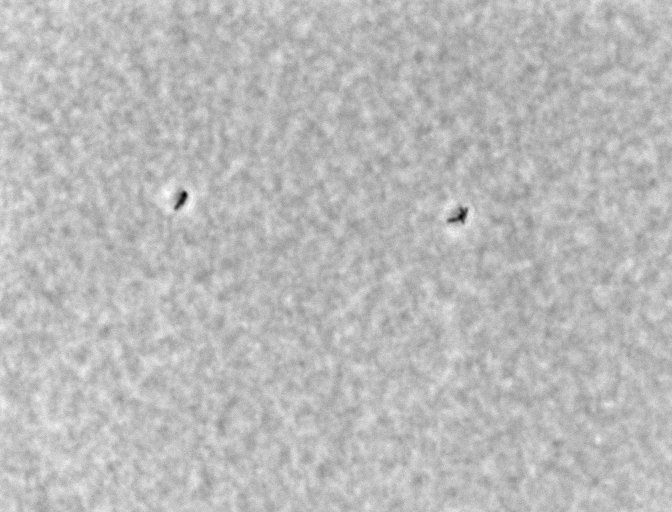
Listeria innocua